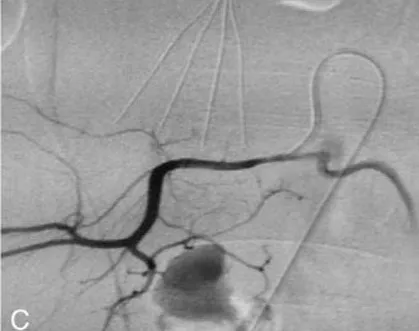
(C) The angiography revealed extravasation of contrast medium from the right third lumbar artery due to penetration of the wall caused by the hook of the IVC filter.
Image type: radiology (x_ray)